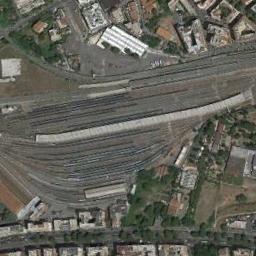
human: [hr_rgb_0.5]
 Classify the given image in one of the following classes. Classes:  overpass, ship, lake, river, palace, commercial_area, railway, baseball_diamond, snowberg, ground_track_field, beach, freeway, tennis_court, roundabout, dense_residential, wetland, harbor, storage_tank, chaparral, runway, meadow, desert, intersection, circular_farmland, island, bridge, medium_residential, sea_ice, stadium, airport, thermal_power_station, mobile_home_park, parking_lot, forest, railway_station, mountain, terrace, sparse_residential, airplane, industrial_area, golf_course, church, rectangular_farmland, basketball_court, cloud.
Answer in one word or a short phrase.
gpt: railway_station